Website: crate-barrel
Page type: address-validator
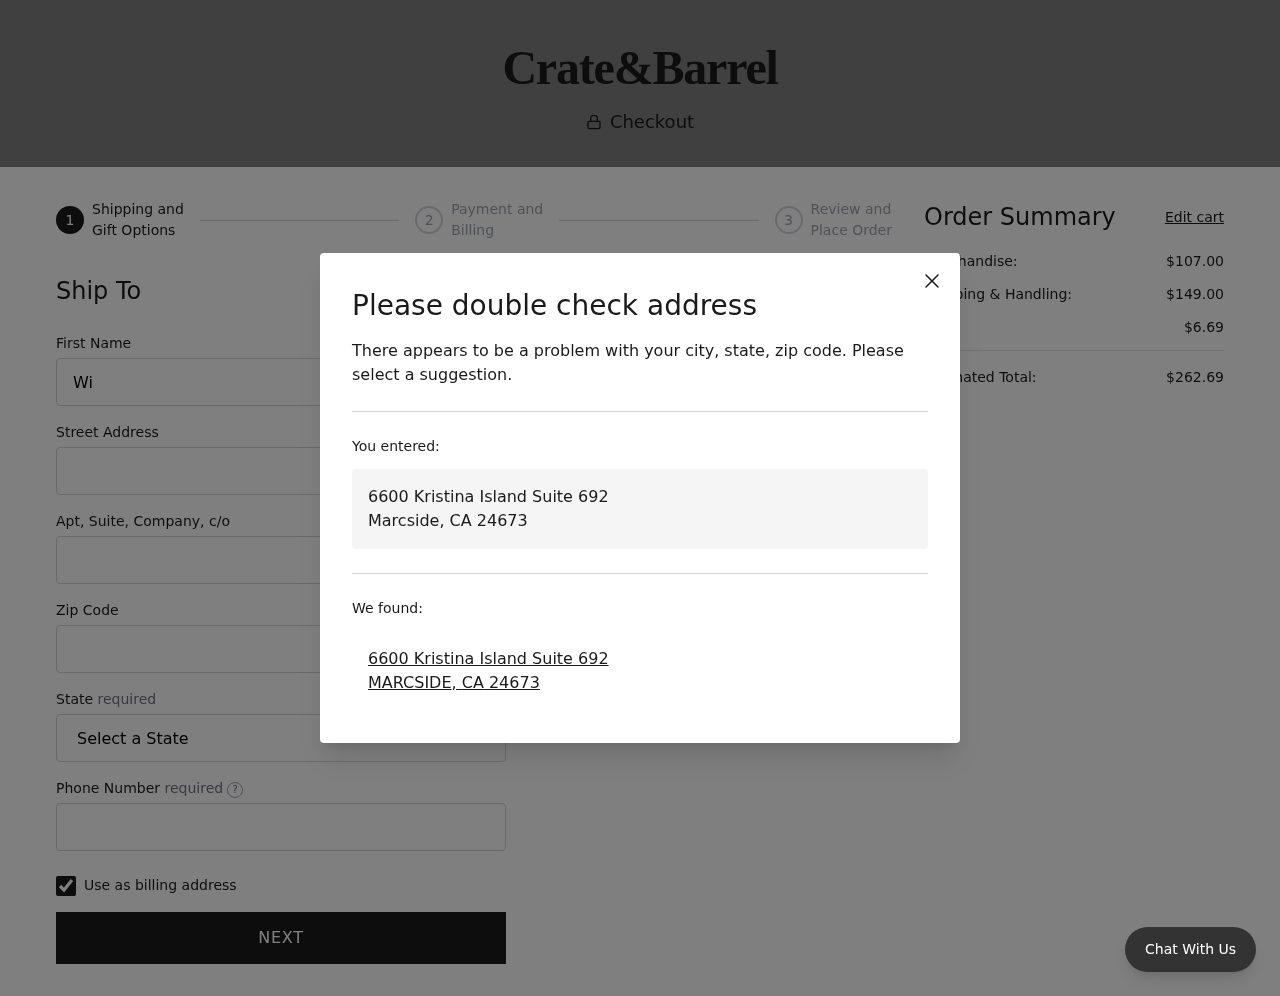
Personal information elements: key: PII_CITY
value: Marcside
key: PII_CITY
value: MARCSIDE
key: PII_FIRSTNAME
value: William
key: PII_PHONE
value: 8089766072
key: PII_POSTCODE
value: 24673
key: PII_STATE
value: California
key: PII_STATE_ABBR
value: CA
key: PII_STREET
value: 6600 Kristina Island Suite 692
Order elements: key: ORDER_SUBTOTAL
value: $107.00
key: ORDER_SHIPPING_COST
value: $149.00
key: ORDER_TAX
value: $6.69
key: ORDER_TOTAL
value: $262.69